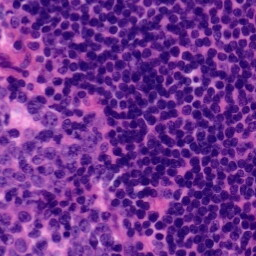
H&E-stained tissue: Tonsil